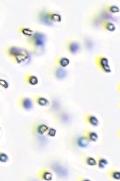
Label: Phaeocystis